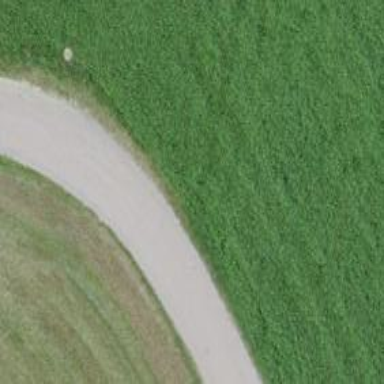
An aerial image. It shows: Unpaved track road.